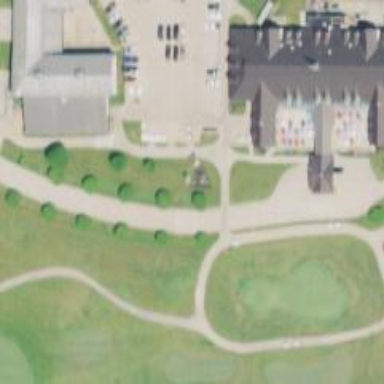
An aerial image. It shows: Path for both roads and golfers.